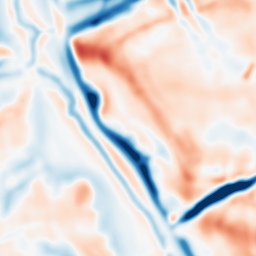
Category: multiscale
Decomposition family: dog
Decomposition parameters: sigma_low: 3
sigma_high: 10
Upsampling method: edge_directed
Upsampling parameters: scale: 2
Upsampling scale: 2